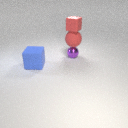
small red rubber cube above large red rubber sphere